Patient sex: M
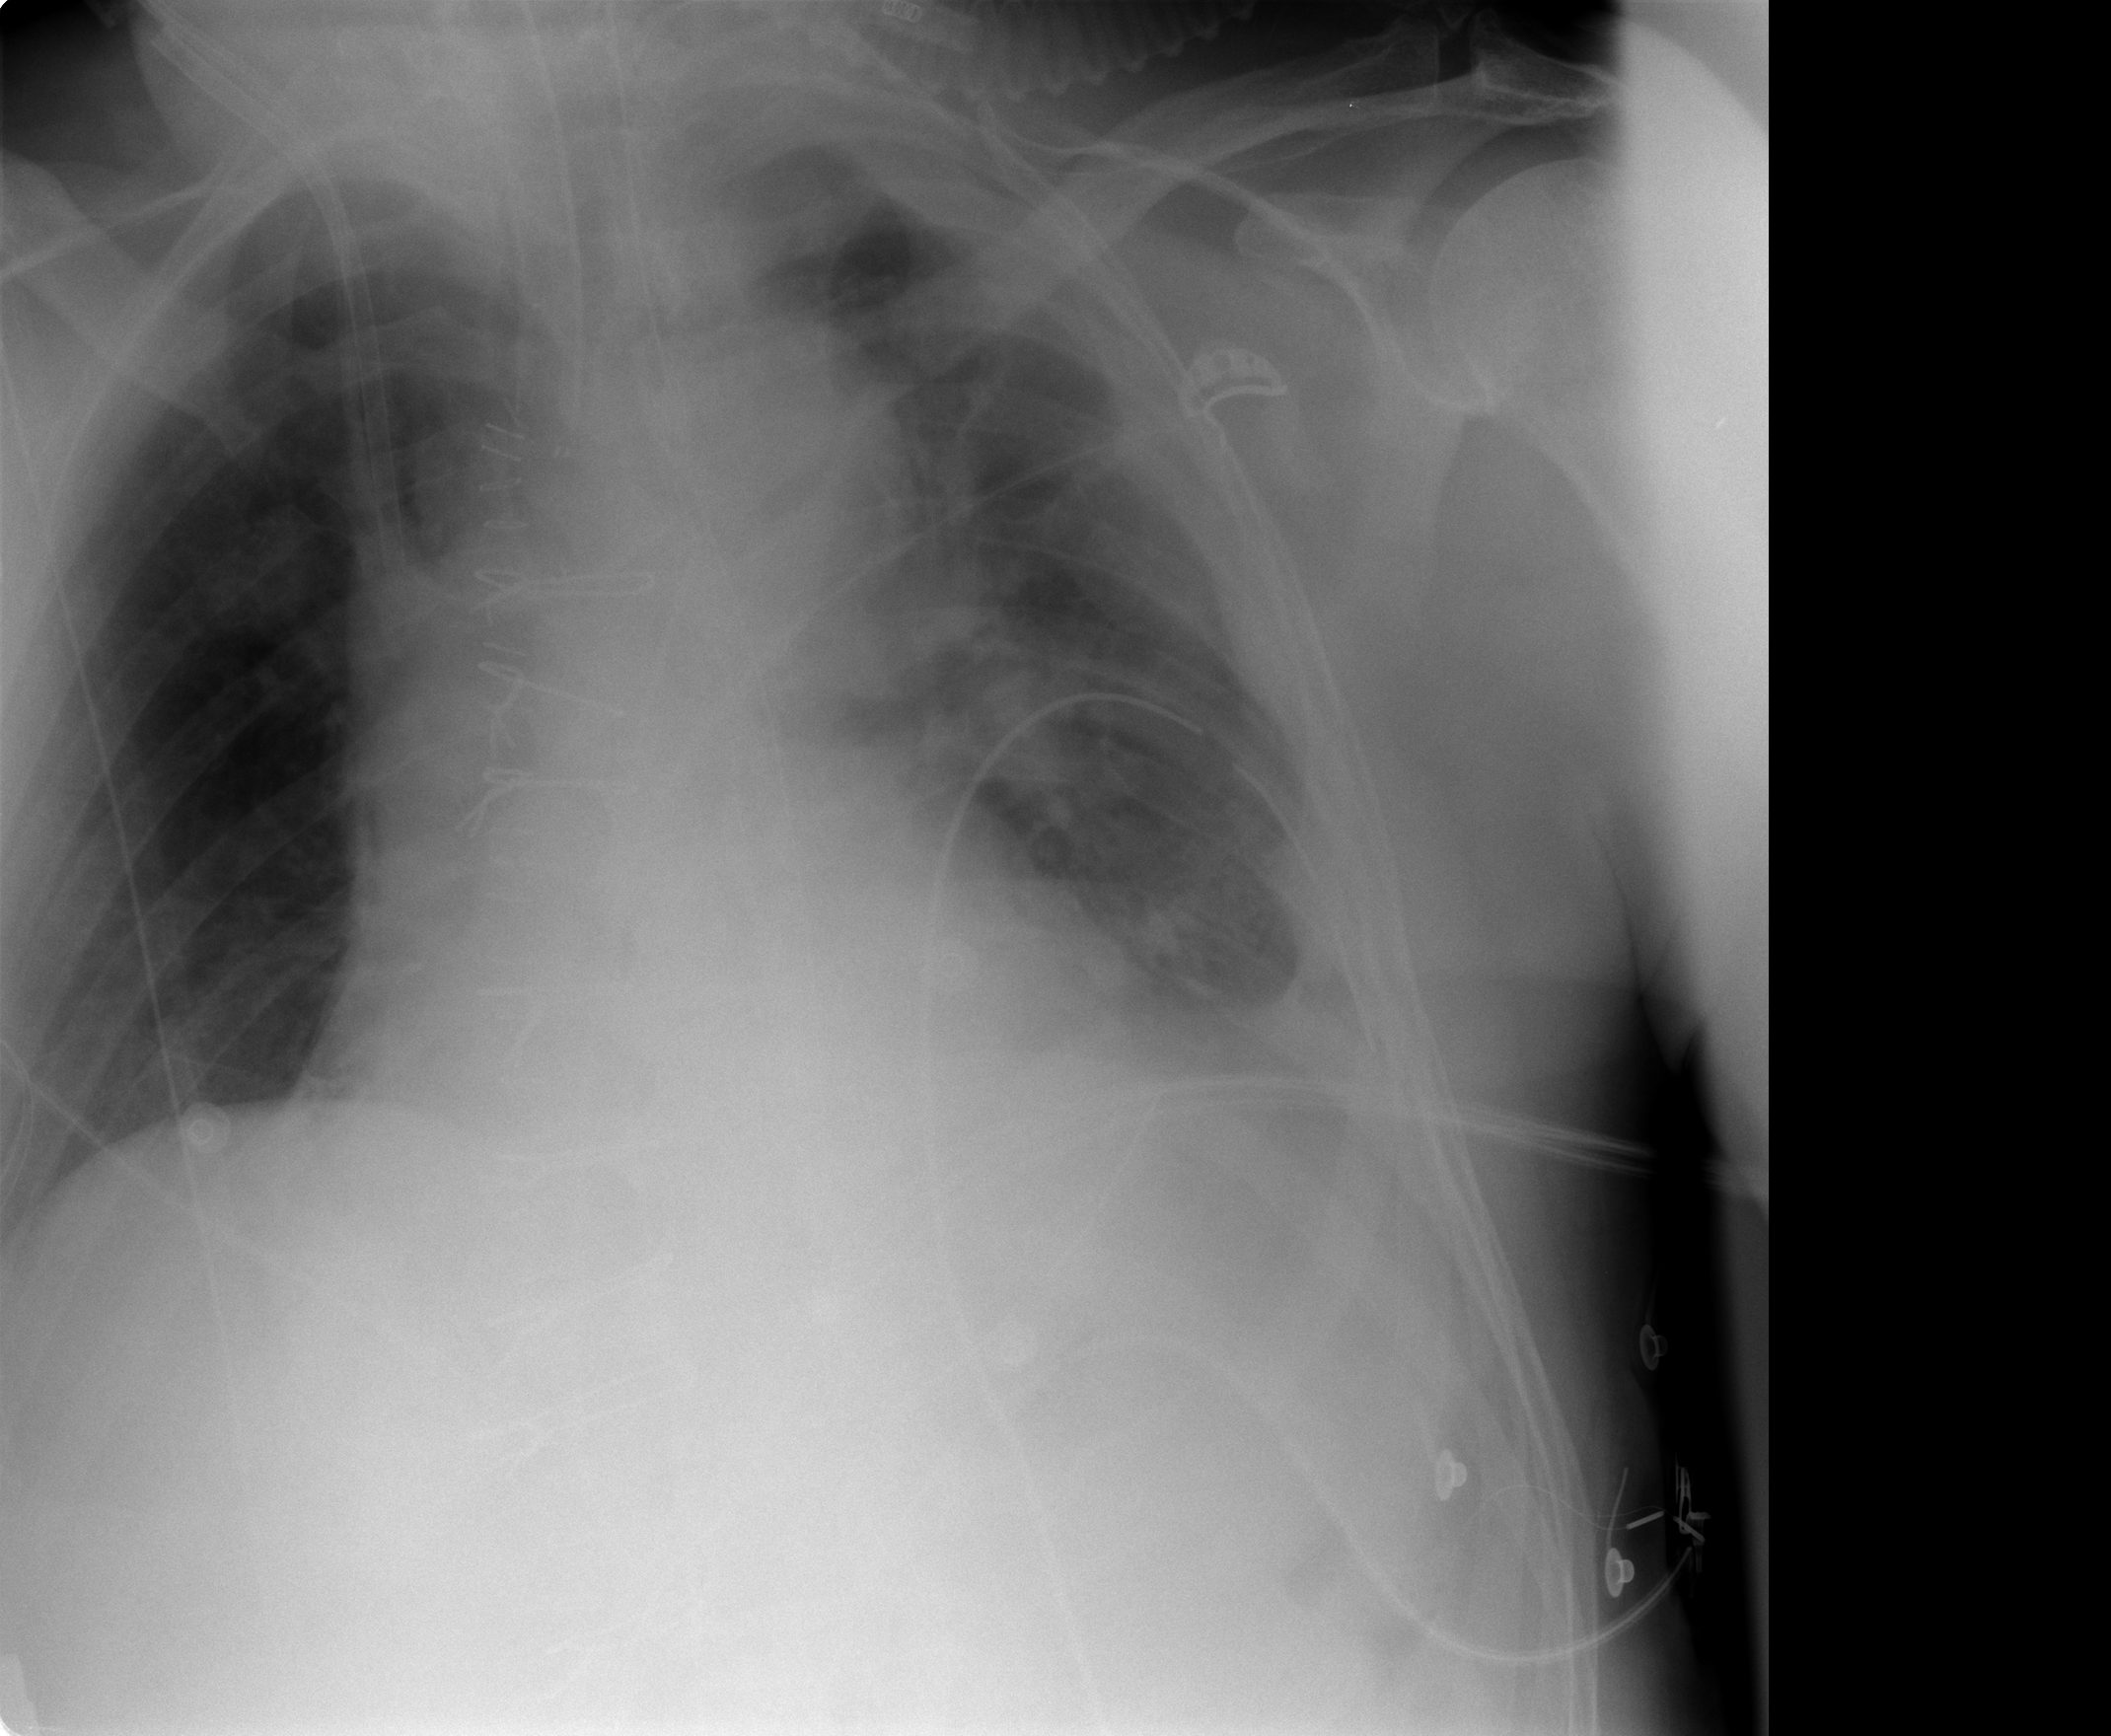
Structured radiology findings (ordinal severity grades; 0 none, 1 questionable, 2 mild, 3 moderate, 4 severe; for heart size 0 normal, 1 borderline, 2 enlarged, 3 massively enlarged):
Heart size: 0
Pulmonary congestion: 2
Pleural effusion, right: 0
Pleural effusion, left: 2
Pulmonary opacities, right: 0
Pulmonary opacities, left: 2
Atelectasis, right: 0
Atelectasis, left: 2